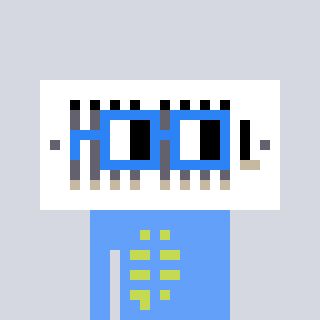
a pixel art character with square blue glasses, a vent-shaped head and a blue-colored body on a cool background